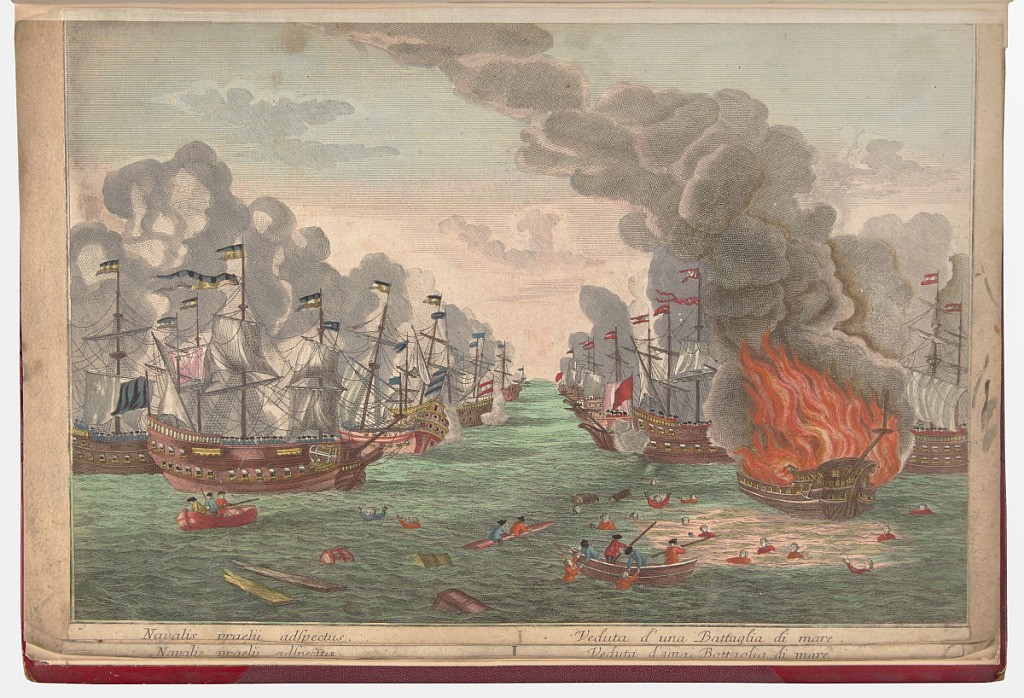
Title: Navalis praelii adspectus (View of a Naval Battle)
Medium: Hand-colored etching on paper
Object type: Bound print
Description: Perspective view of a naval battle scene. At left, a fleet of ships with blue and yellow flags float in the water, appearing undamaged and shrouded slightly in smoke. At right, a ship is engulfed in flames, with a high tower of smoke extending up from the burning boat. A fleet of ships topped with red and white flags form a line behind the flaming ship. In front, several figures dot the waters, along with two wooden lifeboats and scattered debris. A light blue sky fills the top margin. Printed along bottom margin: Navalis praelii adspectus. / Veduta d'una Battaglia di mare.